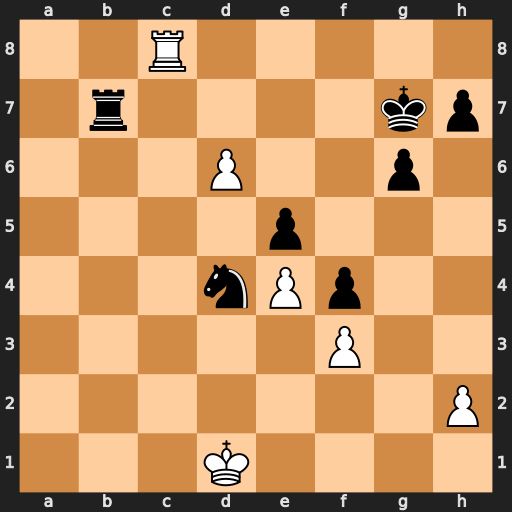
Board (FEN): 2R5/1r4kp/3P2p1/4p3/3nPp2/5P2/7P/3K4
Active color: w
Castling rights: -
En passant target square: -
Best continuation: Rc7+ Kf6 Rxb7